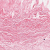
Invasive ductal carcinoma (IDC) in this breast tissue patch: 0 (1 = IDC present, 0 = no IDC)